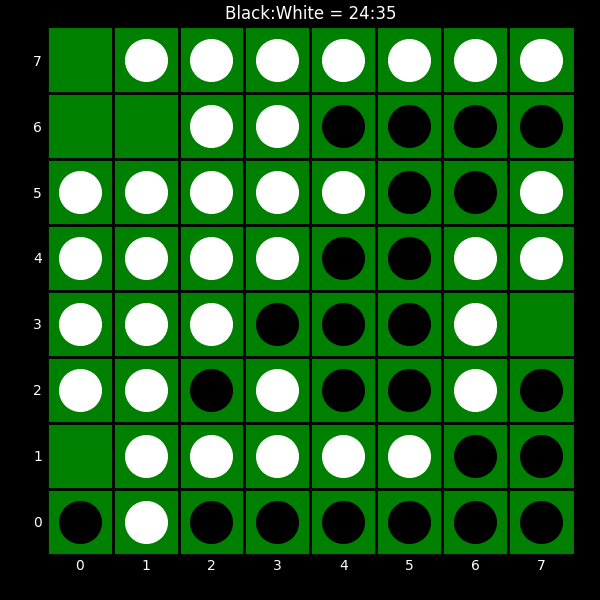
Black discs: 24
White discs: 35